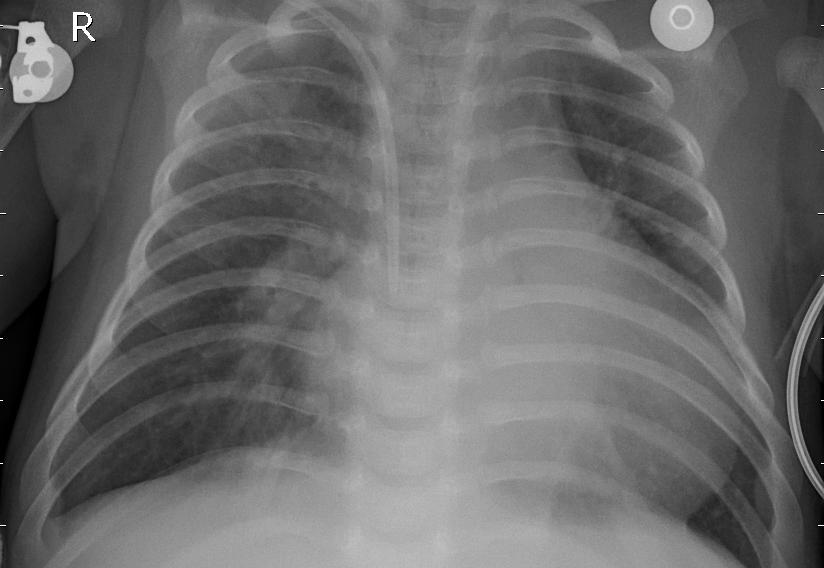
Diagnosis: PNEUMONIA